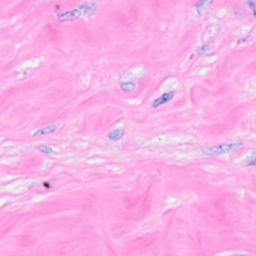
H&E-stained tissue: Breast